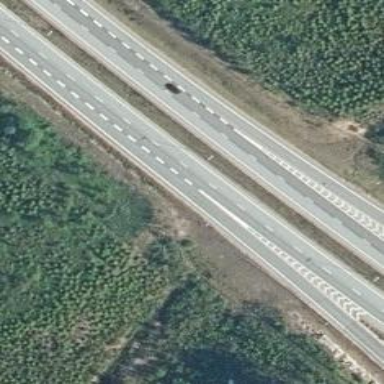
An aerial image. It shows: Asphalt motorway.